Field crop: maize
Growth stage: 1
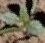
Species: datura